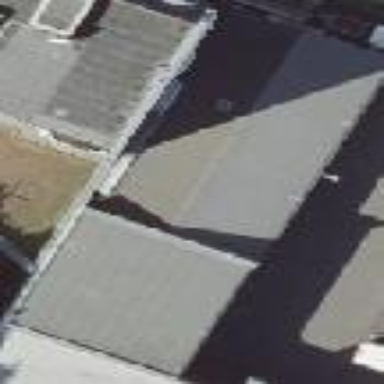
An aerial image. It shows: Gabled-roof retail building.